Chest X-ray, PA view. Patient: 37 years old, sex F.
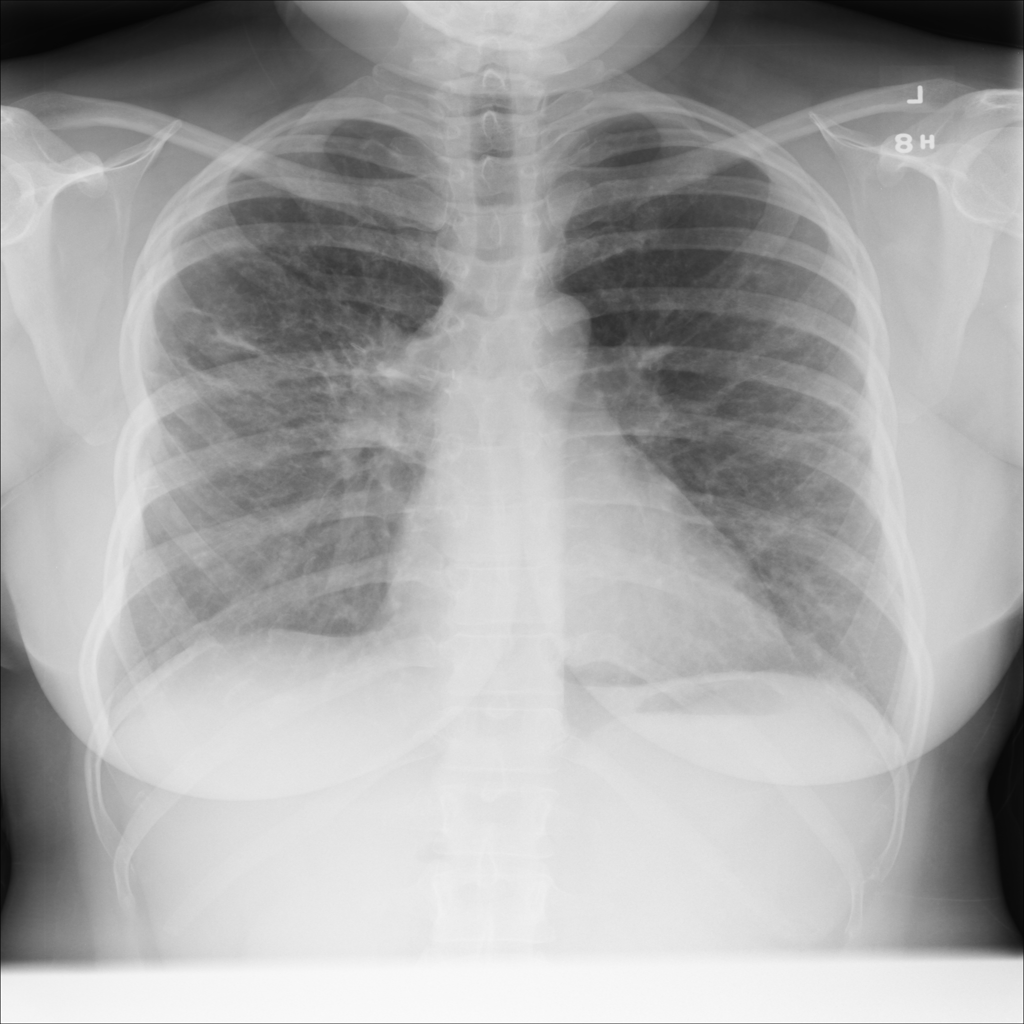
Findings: No Finding